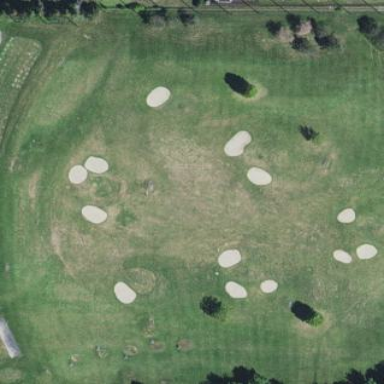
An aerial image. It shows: Golf driving range with amenities provided.